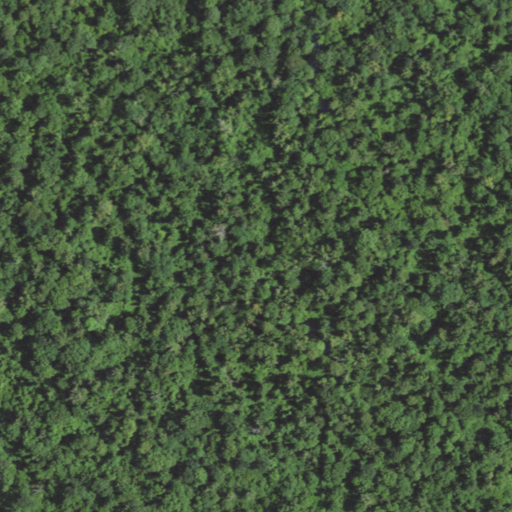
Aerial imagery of island in Louisiana named Holmes Island containing only woody wetlands